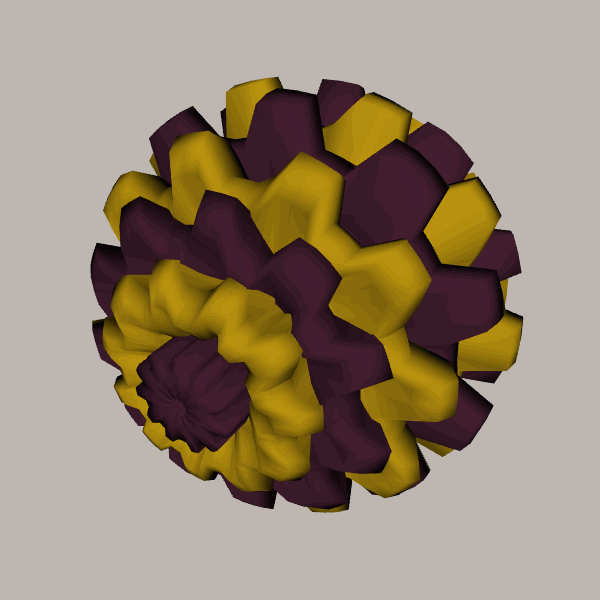
Background: light